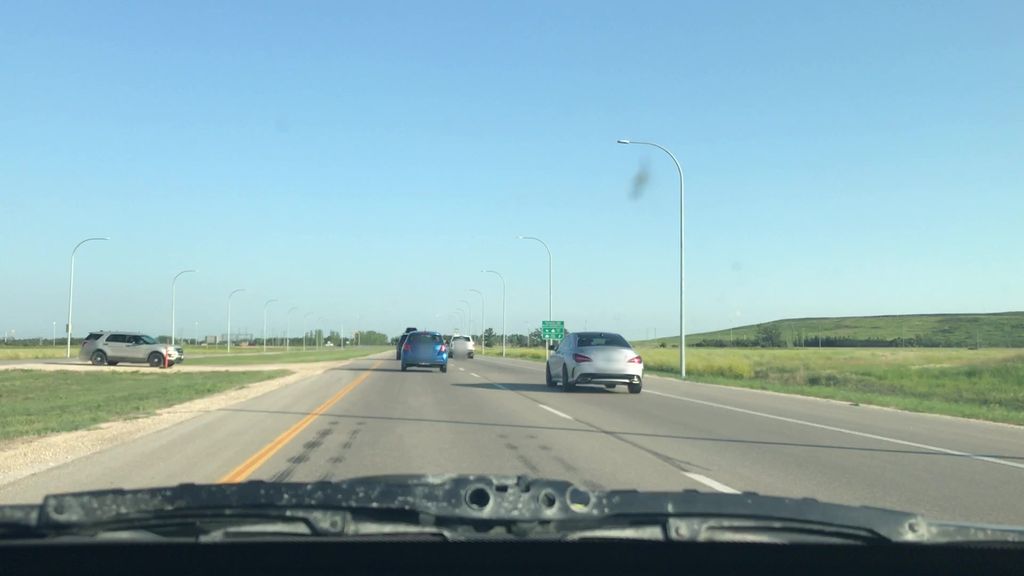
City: winnipeg